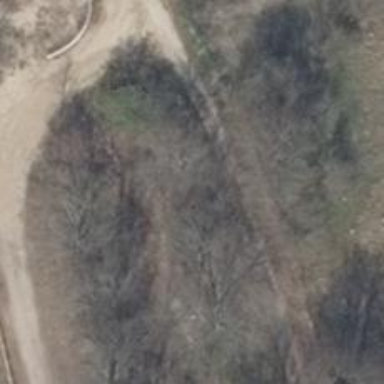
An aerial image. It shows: Culvert tunnel.